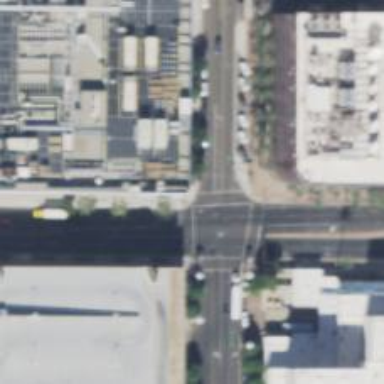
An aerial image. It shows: Solid stop line on the road marking.